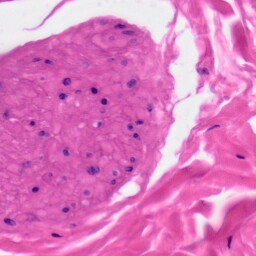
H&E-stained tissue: Skin